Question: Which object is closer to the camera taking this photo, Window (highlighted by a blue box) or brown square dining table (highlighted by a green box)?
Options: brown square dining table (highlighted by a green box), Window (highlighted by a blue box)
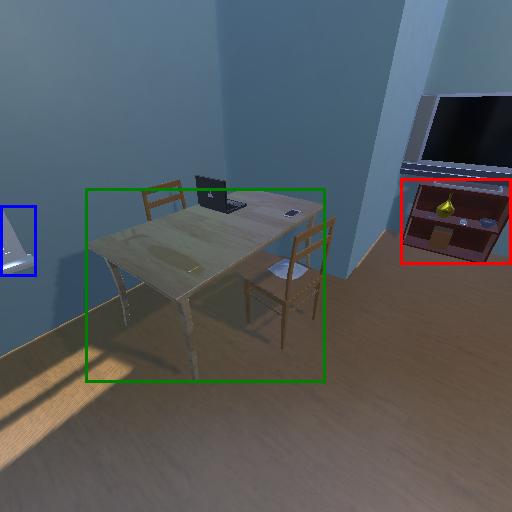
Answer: brown square dining table (highlighted by a green box)